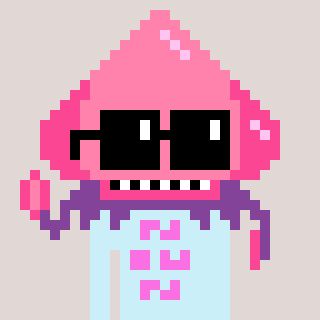
a pixel art character with square black sunglasses, a squid-shaped head and a cold-colored body on a warm background